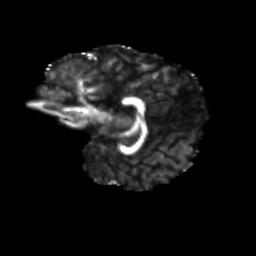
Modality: FA
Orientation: sagittal
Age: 11
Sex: female
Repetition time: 9.512 s
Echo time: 0.089 s